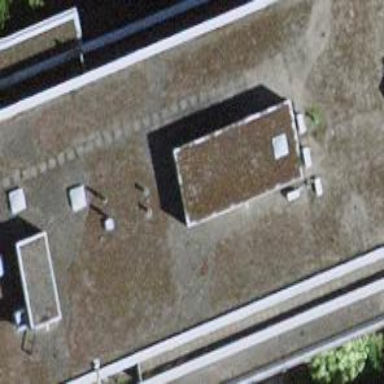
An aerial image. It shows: Office building.